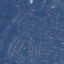
Land use / land cover class: Residential